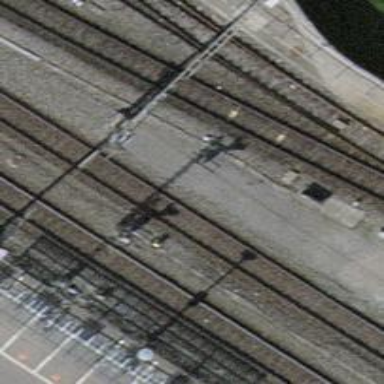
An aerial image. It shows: Railway signal.